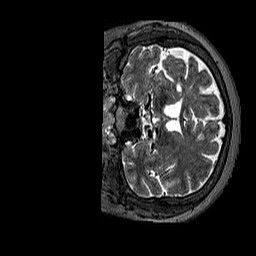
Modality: T2w
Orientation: coronal
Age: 50
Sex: female
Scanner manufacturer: siemens
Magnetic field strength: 3 T
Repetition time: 3.2 s
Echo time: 0.567 s